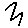
Label: zigzag